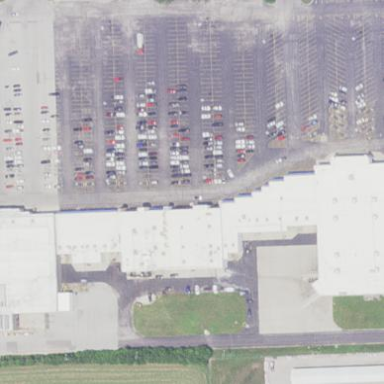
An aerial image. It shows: Retail building.